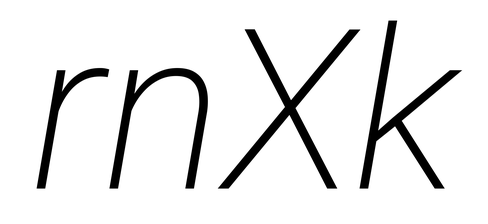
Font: Roboto-Italic_ExtraLight_Italic